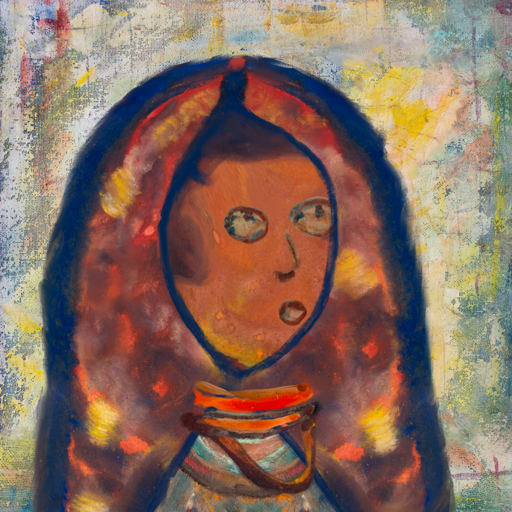
Background: Irani, Head And Neck Side: Mother_And_Son_Son, Face Side: Orphan, Bust: Boggyland, Hair Side: Mother_And_Son_Son, Head Accessory: Mother_And_Son_Mother_Scarf, Second Necklace: Comrade, Necklace: Experience, Baby: Blank